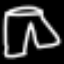
Label: pants